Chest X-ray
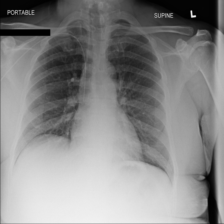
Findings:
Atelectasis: negative
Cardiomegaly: negative
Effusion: negative
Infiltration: negative
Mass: negative
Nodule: negative
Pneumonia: negative
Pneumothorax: negative
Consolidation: negative
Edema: negative
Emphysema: negative
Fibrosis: negative
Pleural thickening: negative
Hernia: negative